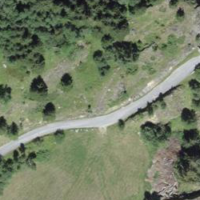
EUNIS habitat code: 50
Species observed at this site:
Hipparchia semele
Erebia alberganus